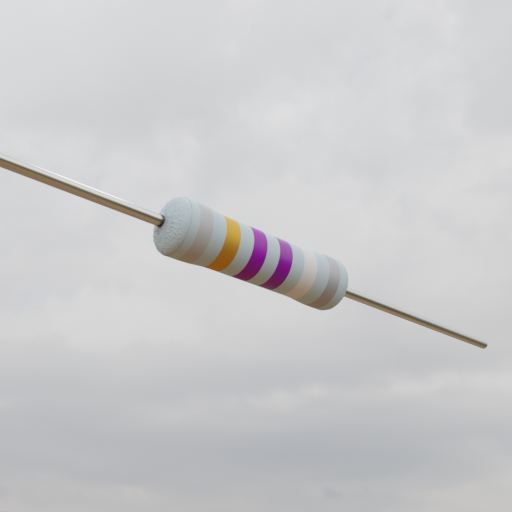
Resistor colour bands (in order): silver, gold, violet, violet, white, silver